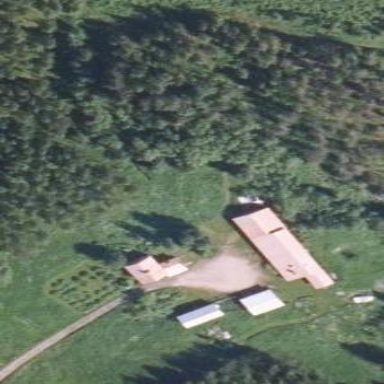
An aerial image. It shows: Farmyard area.